Question: This is might be a simple problem for some but I badly need help.
Here is my table namely 'contribution':
| id | entityno | oreceipt | oramount | ordate | datestarted | validity |
| -- | -------- | -------- | -------- | ------ | ----------- | -------- |
| 5 | 8 | 1 | 60 | 2021-01-04 | 2021-01-04 | 2021-02-04 |
| 6 | 9 | 2 | 60 | 2021-01-04 | 2021-01-04 | 2021-02-04 |
| 7 | 8 | 3 | 60 | 2020-12-04 | 2020-12-04 | 2021-01-04 |
| 11 | 8 | 4 | 60 | 2021-02-22 | 2021-03-04 | 2021-03-04 |
<URL>
What query can I use to select the records less than the 'current_date' using 'validity' as the basis?
The is the record on the red marker corresponds to 'entityno = 9' only. Since 'entityno = 9' was expired last 04 February 2021 and 'entityno = 8' will expire on 04 March 2021.

Expected output:
| id | entityno | oreceipt | oramount | ordate | datestarted | validity |
| -- | -------- | -------- | -------- | ------ | ----------- | -------- |
| 6 | 9 | 2 | 60 | 2021-01-04 | 2021-01-04 | 2021-02-04 |
<URL>
Any help is highly appreciated. Thanks!
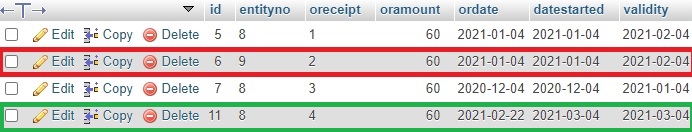
Answer: You probably can do something like this:
'''
SELECT A.* FROM contribution A
JOIN
(SELECT entityno, MAX(validity) mxv
FROM contribution
GROUP BY entityno) B
ON A.entityno=B.entityno AND A.validity=B.mxv
WHERE validity < CURDATE();
'''
Idea is to:
1. Get the entityno with their maximum validity date, hence MAX(validity).
2. Then make it as a sub-query and JOIN with contribution table by matching entityno and validity=MAX(validity). This suppose to return each entityno with their maximum validity.
3. Then with that do a WHERE condition to get any entityno that have validity date smaller than CURDATE().
<URL>